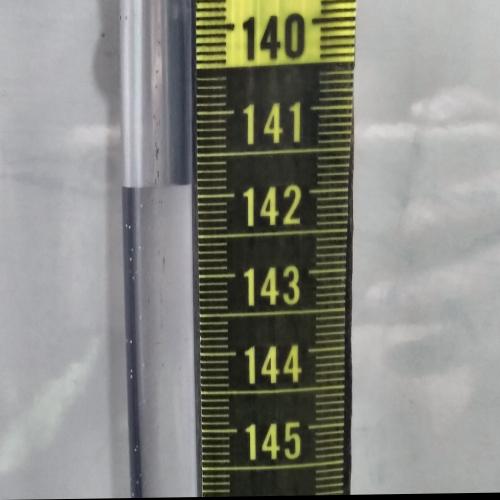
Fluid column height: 141.9 cm